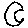
Label: moon